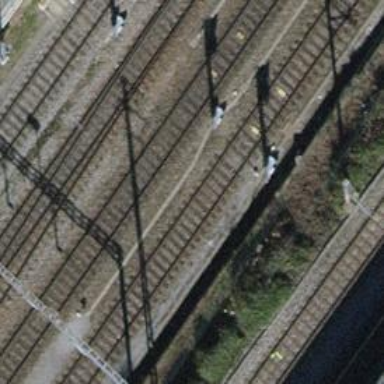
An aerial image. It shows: Railway signal.